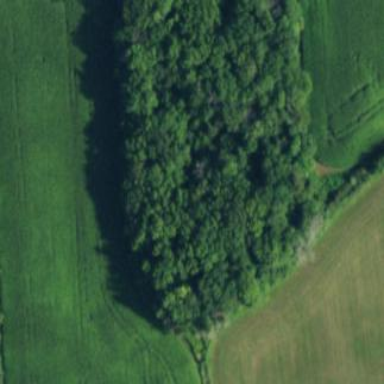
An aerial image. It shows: Woodland consisting of broadleaved trees.